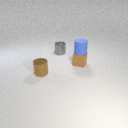
small gray metal cylinder behind small brown metal cylinder